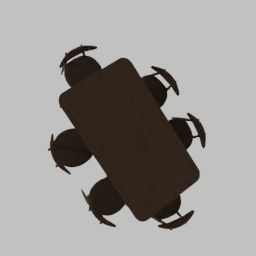
Label: furniture